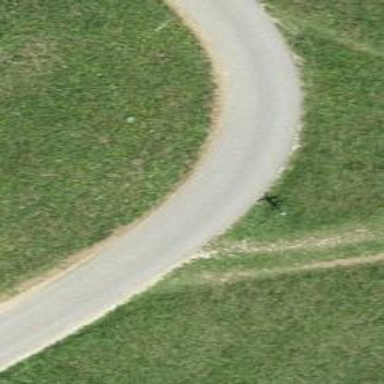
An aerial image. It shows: Path covered with grass.